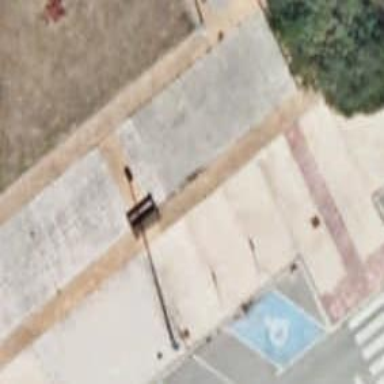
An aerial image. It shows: Bench.